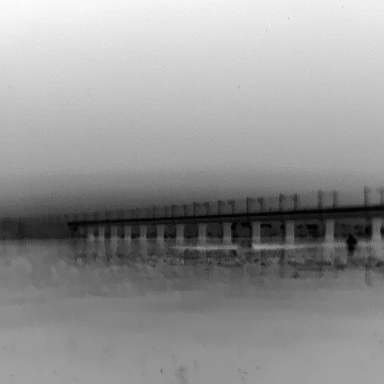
There is a canoe in the infrared image.